Field crop: maize
Growth stage: 2
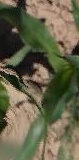
Species: maize